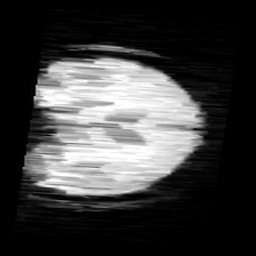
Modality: minIP
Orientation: coronal
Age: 11
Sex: female
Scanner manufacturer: siemens
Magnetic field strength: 3 T
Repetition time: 0.027 s
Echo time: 0.02 s